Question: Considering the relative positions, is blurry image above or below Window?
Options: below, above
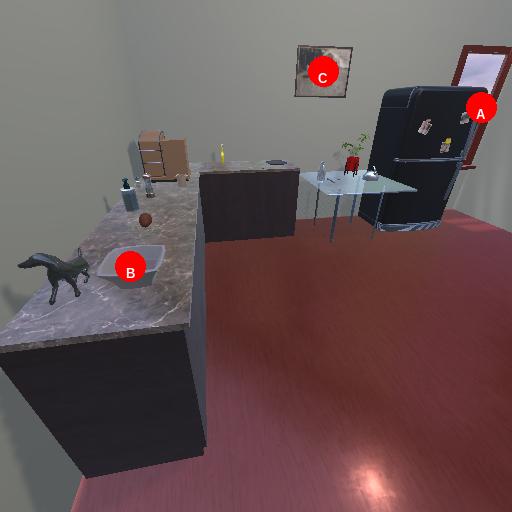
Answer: below